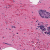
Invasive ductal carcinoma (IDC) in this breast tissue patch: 0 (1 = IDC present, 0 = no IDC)